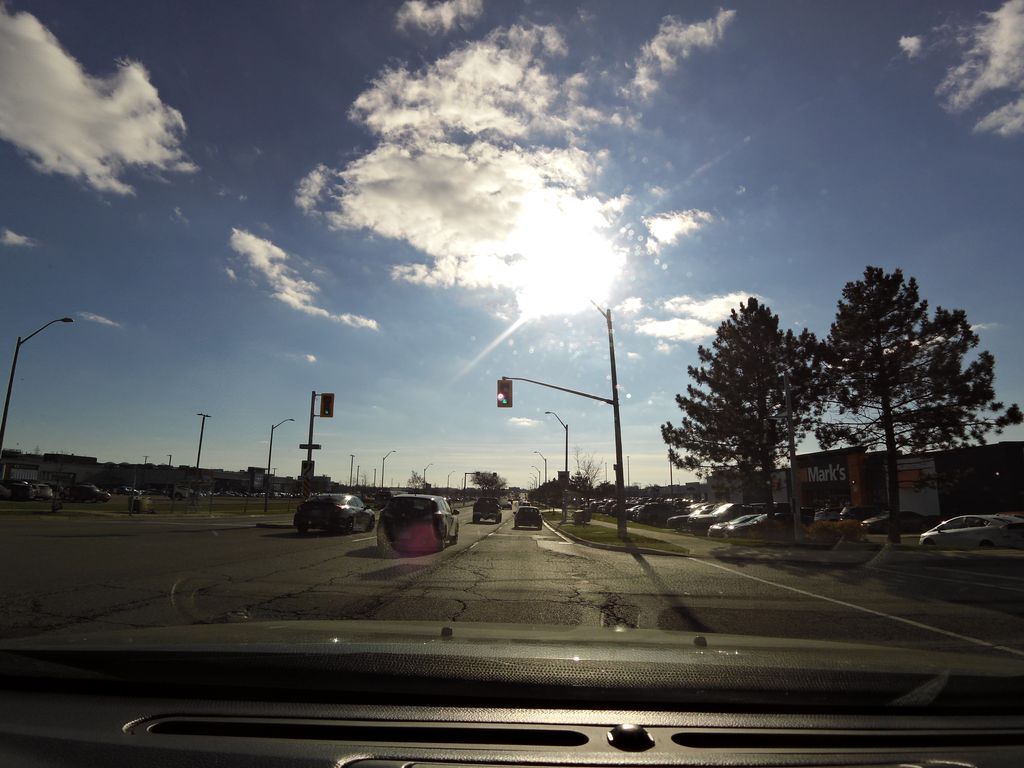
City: hamilton